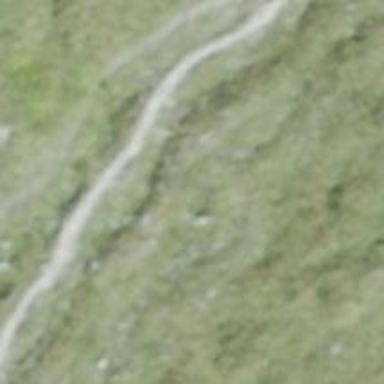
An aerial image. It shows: Path on the ground.